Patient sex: M
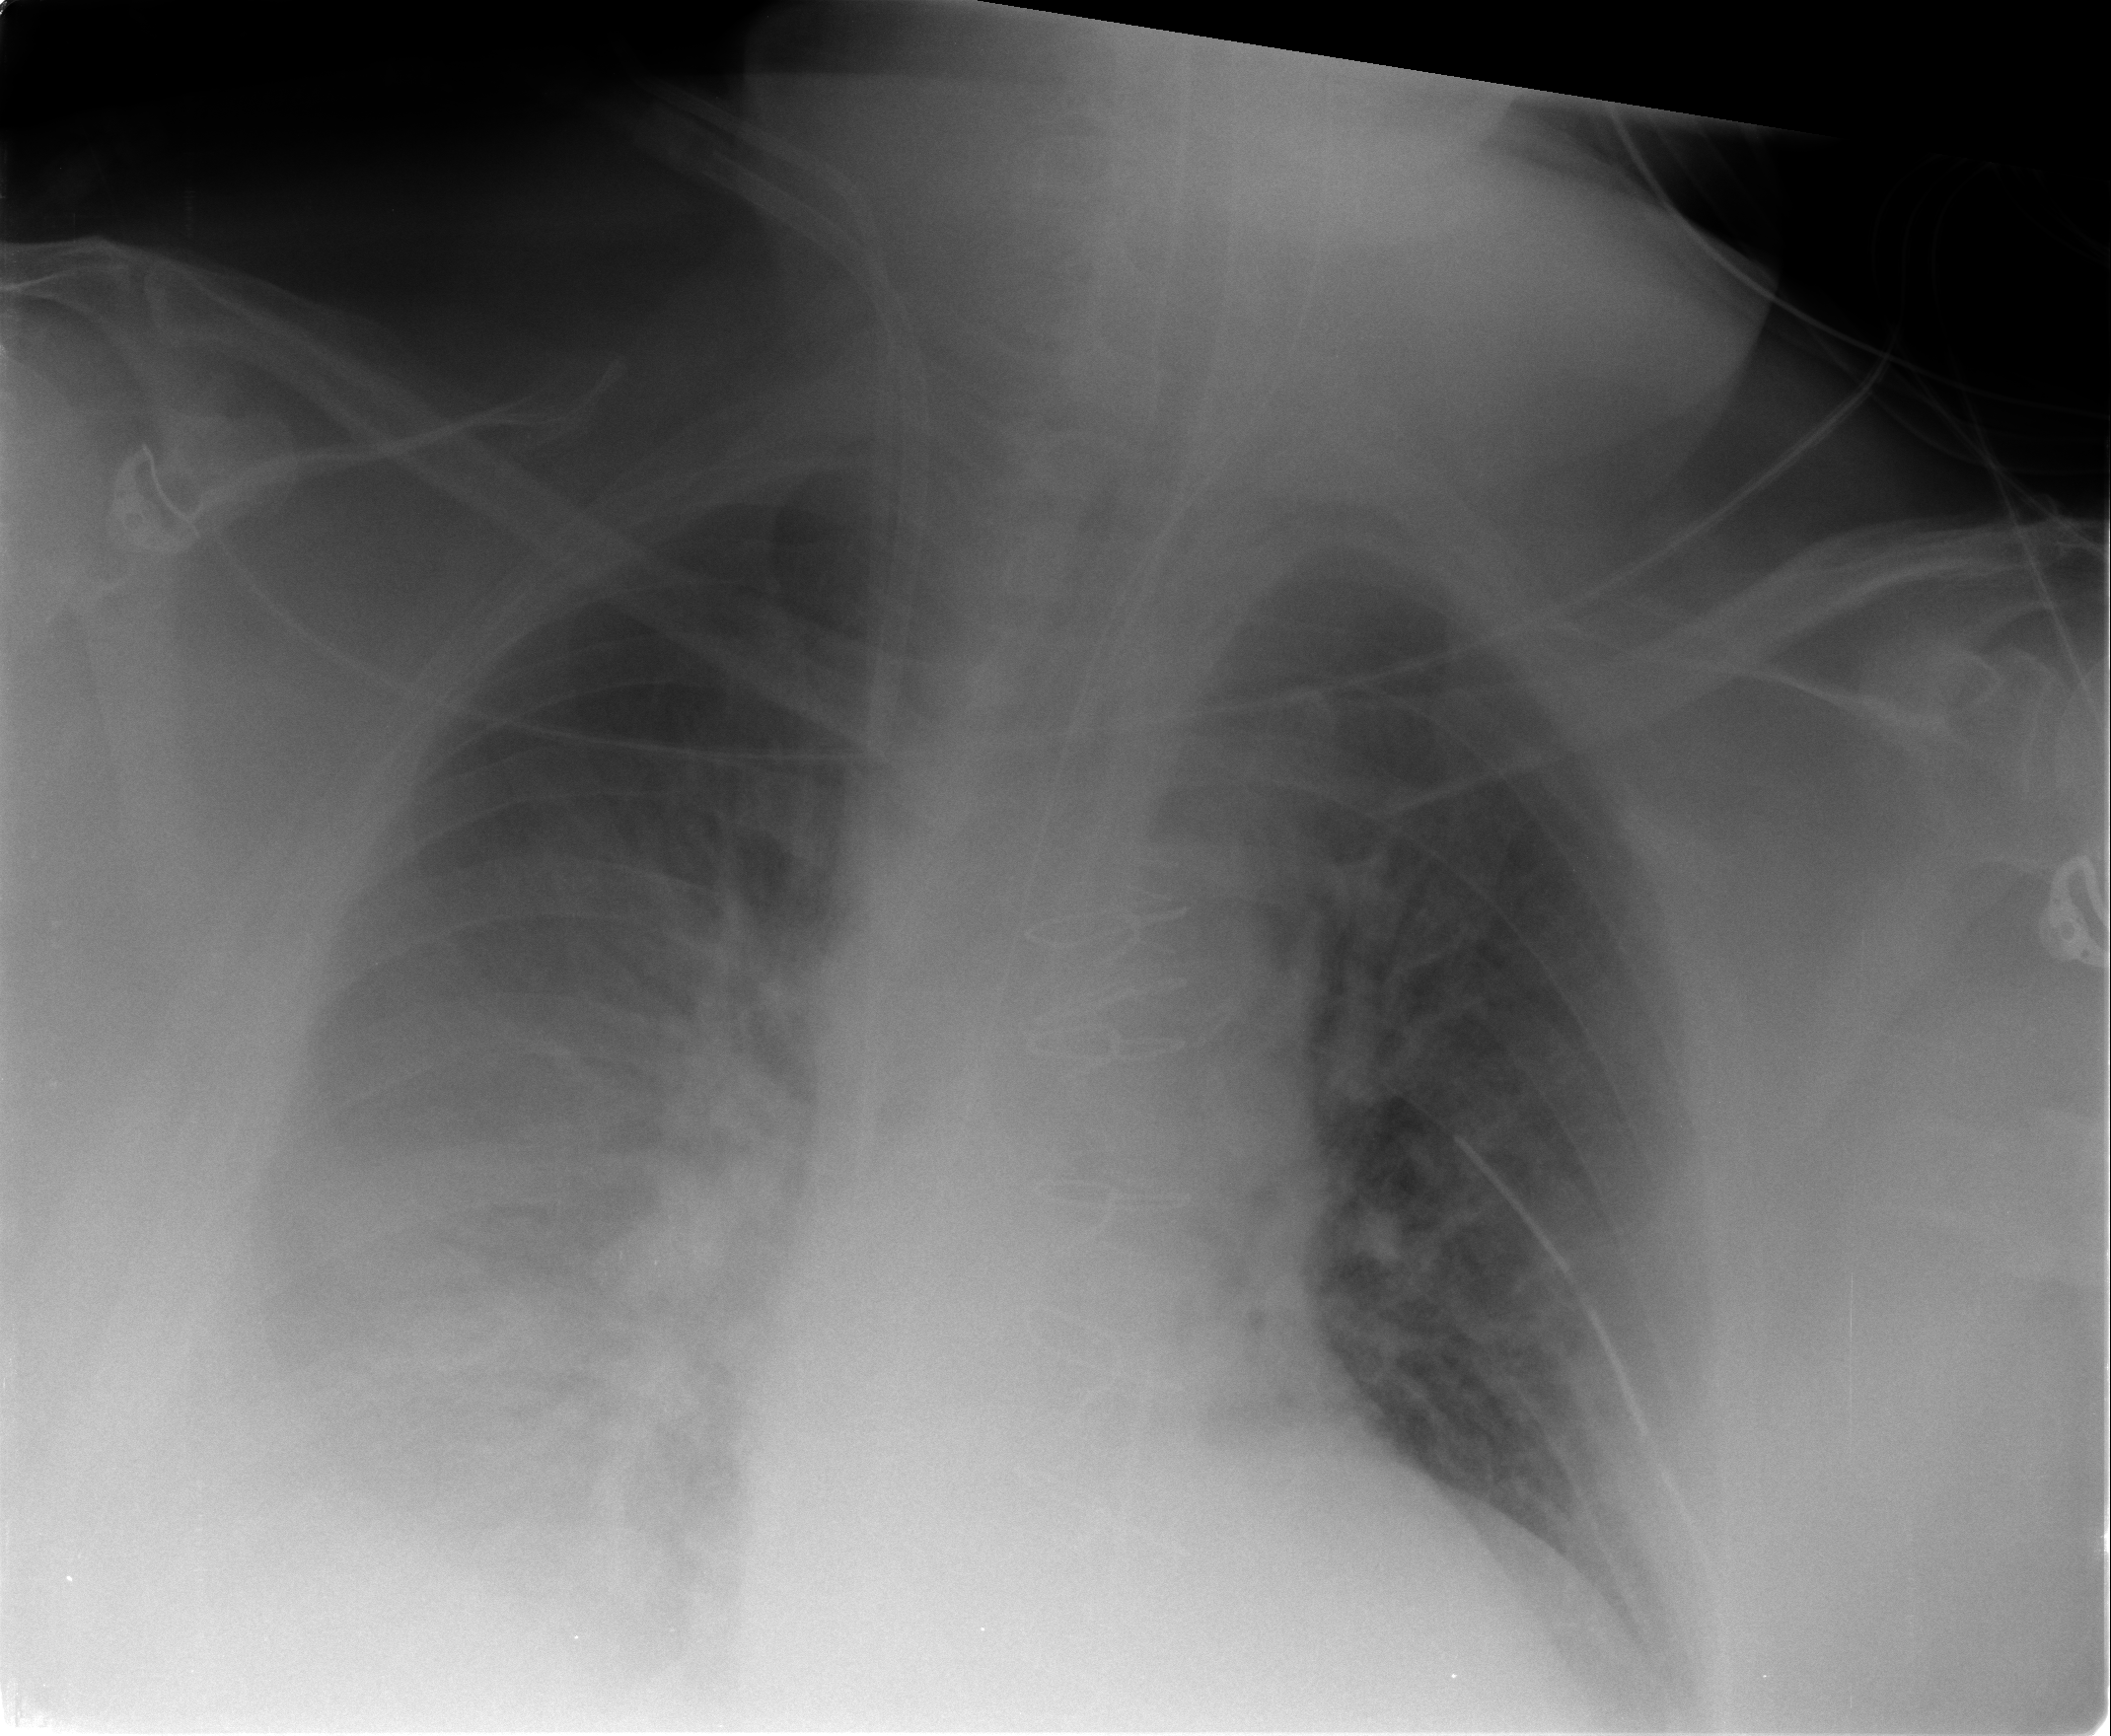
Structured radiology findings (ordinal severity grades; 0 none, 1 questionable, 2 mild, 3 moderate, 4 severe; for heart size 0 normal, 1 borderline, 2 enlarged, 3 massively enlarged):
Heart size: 1
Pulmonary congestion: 3
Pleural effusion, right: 2
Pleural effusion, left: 0
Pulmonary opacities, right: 0
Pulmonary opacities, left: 0
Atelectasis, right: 2
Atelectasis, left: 0